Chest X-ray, PA view. Patient: 40 years old, sex M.
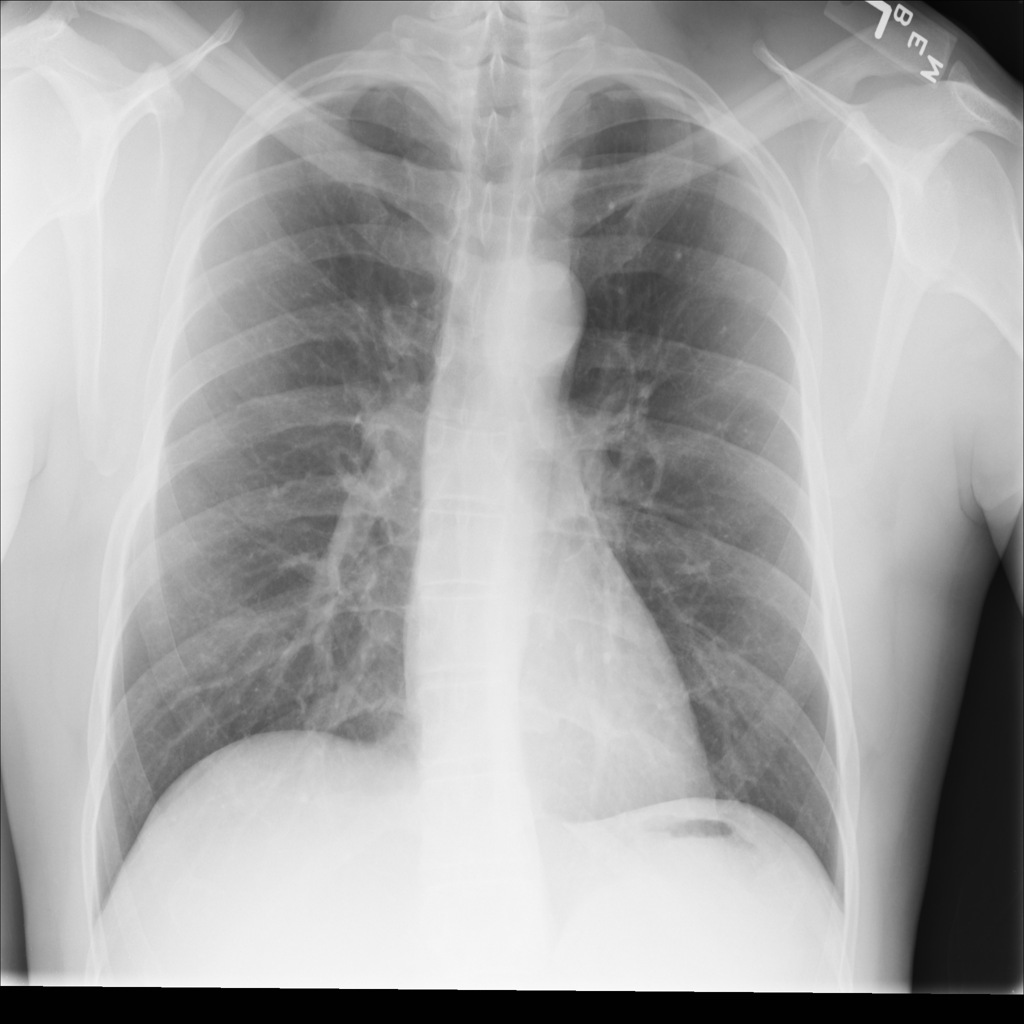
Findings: No Finding